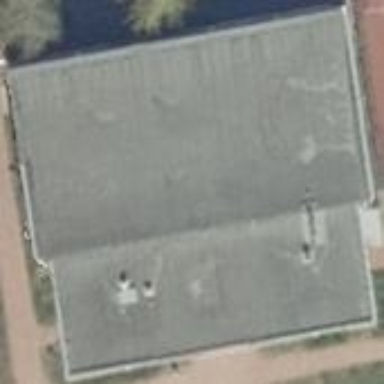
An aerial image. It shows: Building being used as sports hall.